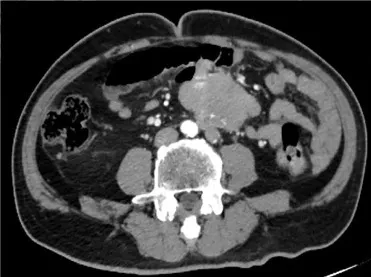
Pretreatment CT images. (C, D) CT arterial and portal phase images of abdominal & pelvic cavity metastasis with a size of 76 mm x 50 mm, respectively.
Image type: radiology (ct)